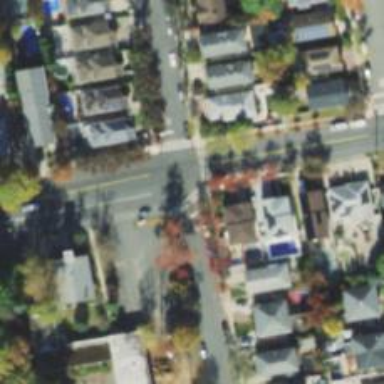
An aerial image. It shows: Residential road with separate asphalt sidewalk.